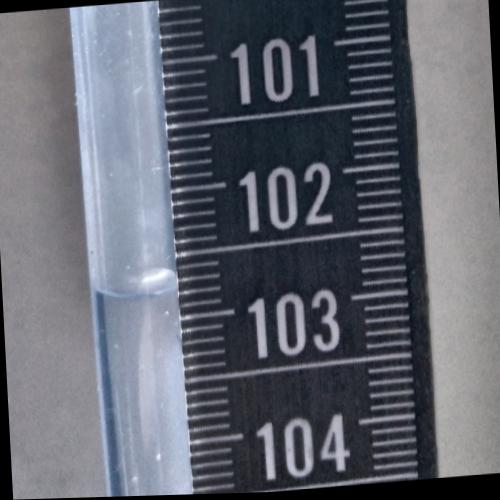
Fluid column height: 102.8 cm